Question: I want to sum multiple columns that contain the words "SM" in one column. The code return only the values of the last column that contains the words "SM", it dosen't retrun the total. Here is the code :
'''
Sub UHD_Values()
Dim i, x As Long
With Sheets("BDD")
LastRow = .Cells(Rows.Count, 1).End(xlUp).Row
LastCol = .Cells(1, Columns.Count).End(xlToLeft).Column
For i = 2 To LastRow
For x = 9 To LastCol
If InStr(1, .Cells(x).Value, "SM") Then Sheets("RR").Cells(i, 5) = .Cells(i, x)
Next x, i
End With
End Sub
'''
Here is the data :

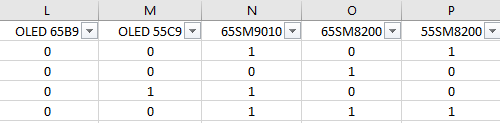
Answer: '''
If InStr(1, .Cells(x).Value, "SM") Then Sheets("RR").Cells(i, 5) = .Cells(i, x)
'''
should be
'''
If InStr(1, .Cells(x).Value, "SM") Then Sheets("RR").Cells(i, 5) = Sheets("RR").Cells(i, 5) + .Cells(i, x)
'''
You were continually overwriting cells(i,x) in each loop